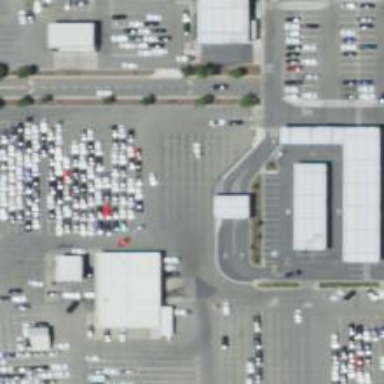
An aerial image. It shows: Car rental facility.